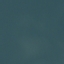
Land use / land cover class: SeaLake